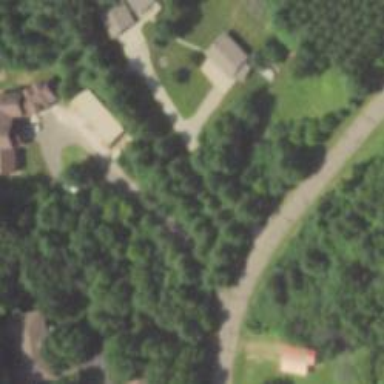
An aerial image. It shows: Service road.